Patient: sex M, age 44
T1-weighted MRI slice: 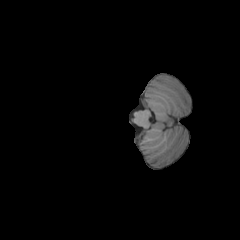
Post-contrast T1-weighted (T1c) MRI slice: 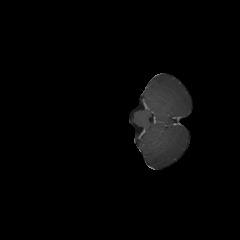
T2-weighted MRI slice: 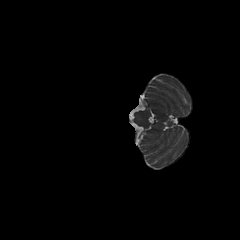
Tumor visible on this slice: no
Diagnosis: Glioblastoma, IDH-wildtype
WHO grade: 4